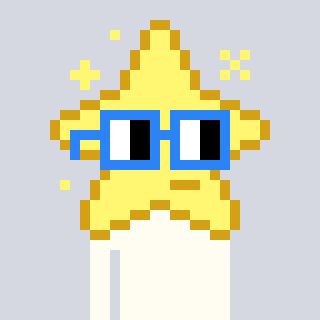
a pixel art character with square blue glasses, a star-shaped head and a grayscale-colored body on a cool background